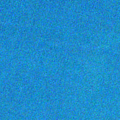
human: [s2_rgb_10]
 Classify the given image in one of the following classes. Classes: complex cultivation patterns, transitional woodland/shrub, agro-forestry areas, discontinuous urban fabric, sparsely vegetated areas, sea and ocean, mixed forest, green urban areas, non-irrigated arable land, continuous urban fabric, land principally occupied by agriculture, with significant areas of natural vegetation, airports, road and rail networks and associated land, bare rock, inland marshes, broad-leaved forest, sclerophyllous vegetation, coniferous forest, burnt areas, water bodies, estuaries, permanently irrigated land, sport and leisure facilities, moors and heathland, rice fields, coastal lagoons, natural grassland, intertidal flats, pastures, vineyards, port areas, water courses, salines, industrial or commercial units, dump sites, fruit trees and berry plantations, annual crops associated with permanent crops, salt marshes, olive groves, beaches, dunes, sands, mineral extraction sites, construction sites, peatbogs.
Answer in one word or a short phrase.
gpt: sea and ocean